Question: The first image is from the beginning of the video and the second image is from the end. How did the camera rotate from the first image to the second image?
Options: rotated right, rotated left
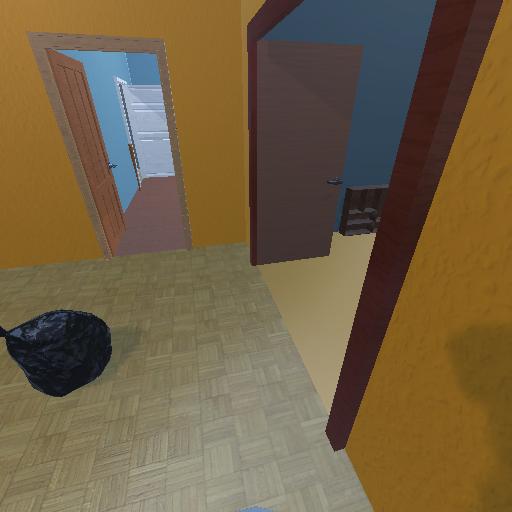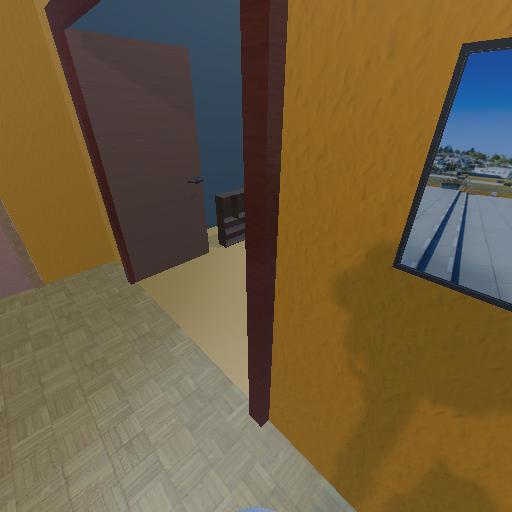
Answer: rotated right